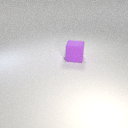
large purple rubber cube